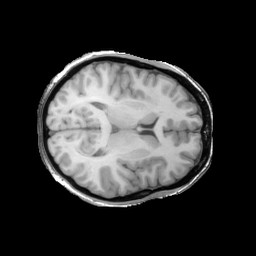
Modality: T1w
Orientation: axial
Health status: ill
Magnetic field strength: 3 T